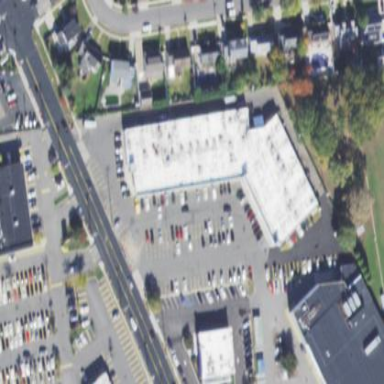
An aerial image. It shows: Supermarket building.